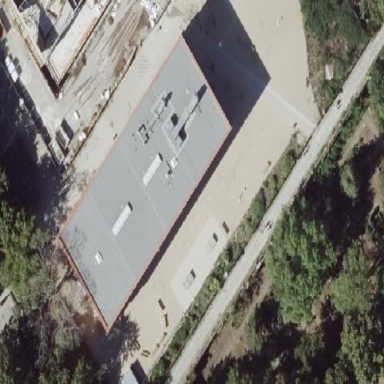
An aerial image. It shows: School building with roof made of tar paper.